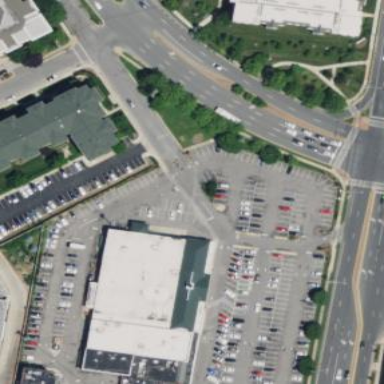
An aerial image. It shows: Retail building.